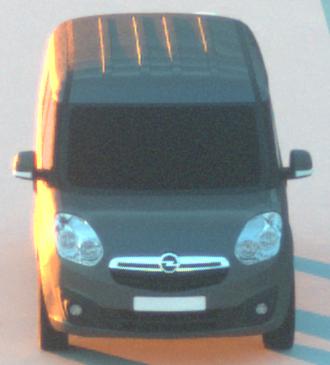
Make: Opel
Model: Combo Combi L1H1 1.4
Detailed model: Combo (D) Combi
Model produced from: 2012/01
Model produced until: 2013/11
Doors: 5
Color: gray
Road condition: dry road
Daytime: sunrise or sunset
Contrast: medium contrast